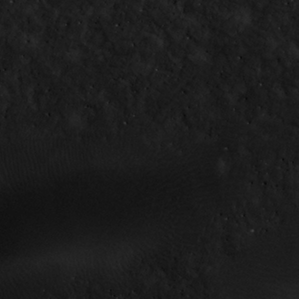
Label: non_frost